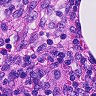
Metastatic tissue present: no